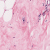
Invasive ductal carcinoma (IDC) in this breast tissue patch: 0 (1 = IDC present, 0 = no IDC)